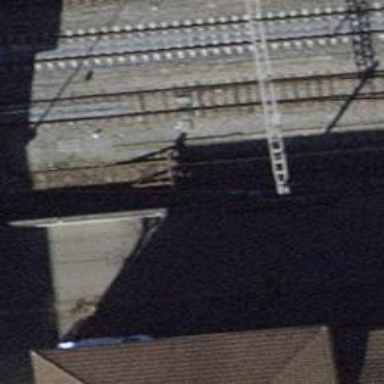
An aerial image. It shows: Single railway spur track.